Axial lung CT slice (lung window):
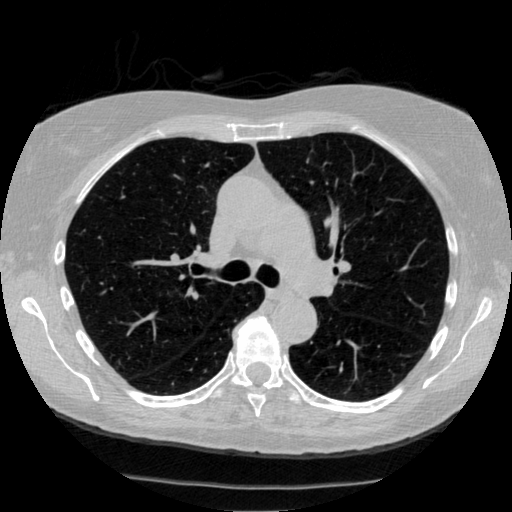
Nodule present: no